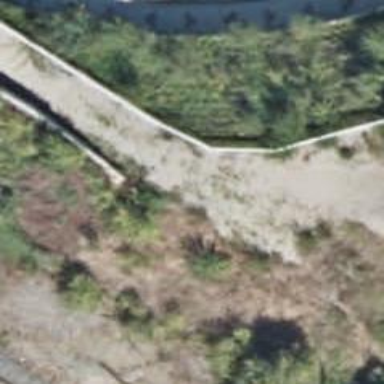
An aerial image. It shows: Retaining wall.